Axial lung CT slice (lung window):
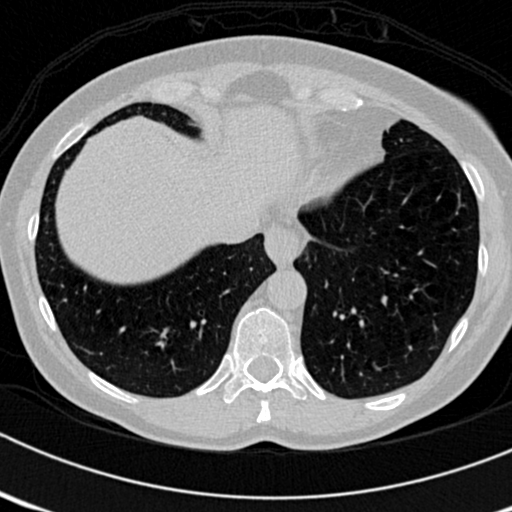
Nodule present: no